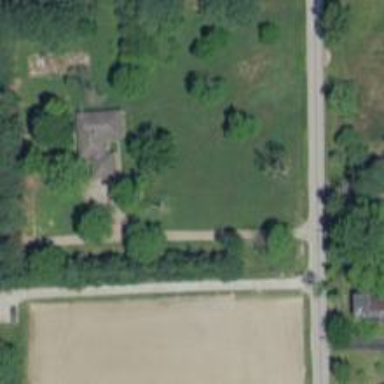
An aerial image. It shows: Driveway leading to service road.